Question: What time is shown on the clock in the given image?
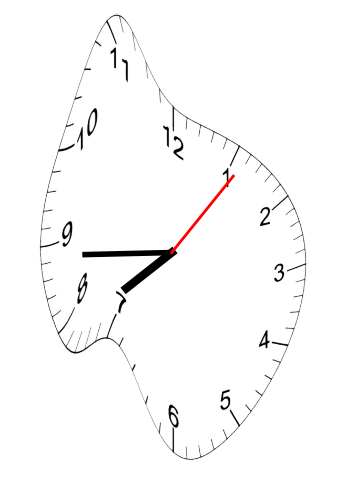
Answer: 07:44:06